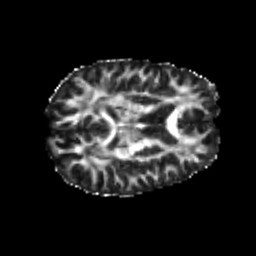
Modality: FA
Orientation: axial
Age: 23
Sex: male
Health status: healthy
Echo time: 0.074 s